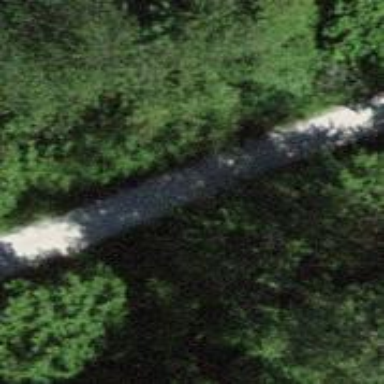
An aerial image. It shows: Gravel track with excellent trail visibility. The track has grade2 tracktype.